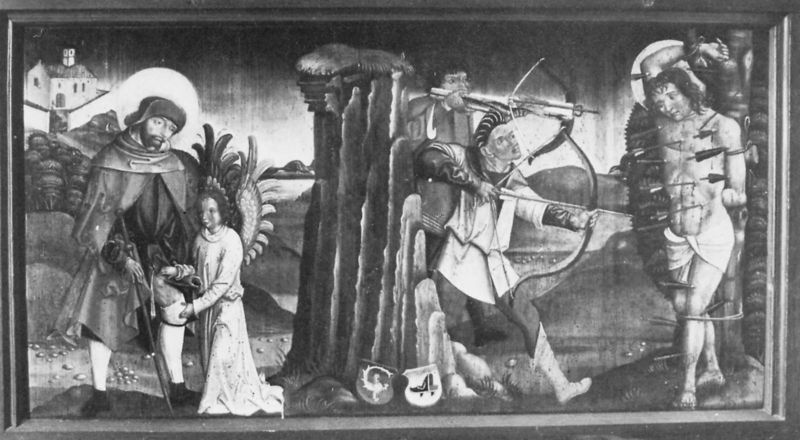
Titel: Rochus-Altar in St. Lorenz in Nürnberg
Künstler: Meister des Rochus-Altars
Standort: Nürnberg, St. Lorenz (EU - D - B)
Schlagwörter: baum, felsen, flügel, gemälde, mann, weiß, landschaft, stadt, hintergrund, männer, schwarz, säule, gebäude, haus, rahmen, tod, bildnis, stamm, kirche, kind, engel, fesseln, bogen, stab, knie, bögen, lendentuch, burg, religion, pfahl, schwarzweiß, knien, wappen, heiligenschein, heiliger, heilige, märtyrer, pfeil, pfeile, fessel, martyrium, sebastian, gefesselt, heraldik, stiegel, märtyrium, tod#, haaus, släule, sebatian, säul2